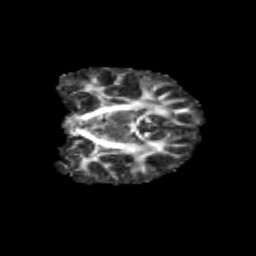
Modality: FA
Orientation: coronal
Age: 11
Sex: female
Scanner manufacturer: siemens
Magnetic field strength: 3 T
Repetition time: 3.8 s
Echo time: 0.07 s